Question: I have a graph here:

'''
dframe1$row <- row.names(dframe1)
library(reshape2)
dframe2 <- melt(dframe1, id=c("Site", "row"))
ggplot(dframe2, aes(x=as.numeric(row), fill=Site, y=value)) + geom_bar(stat="identity") + facet_wrap(~variable, scales="free")
'''
Basically I would like to know how I can change the colours so that they are different for each site (represented in the legend), and if it is possible to label the x and y axes individually for each mini graph and to get rid of the as numeric line at the bottom.
Here is the dput() of my data:
'''
structure(list(Site = c(2L, 2L, 2L, 2L, 3L, 3L, 3L, 3L, 3L, 4L,
4L, 4L, 4L, 5L, 5L, 6L, 6L, 6L), weight = c(0.193, 0.249, 0.263,
0.262, 0.419, 0.204, 0.311, 0.481, 0.326, 0.657, 0.347, 0.239,
0.416, 0.31, 0.314, 0.277, 0.302, 0.403), cell.count = c(<PHONE>,
729000, 336000, 436000, 292000, 0, 2e+05, <PHONE>, 2e+05, <PHONE>,
<PHONE>, <PHONE>, 22700000, 21600000, 227000, 169000, 5e+05,
283000), eleocyte = c(<PHONE>, 17, 7.3, 264000, 0, 0, 2e+05,
0, 2e+05, <PHONE>, 0, <PHONE>, 22700000, 442, 153000, 169000,
5e+05, 283000), lambda.max = c(459L, 459L, 459L, 459L, 462L,
462L, 462L, 462L, 462L, 465L, 465L, 465L, 465L, 490L, 490L, 475L,
475L, 475L), avepb.ppm = c(390.2, 373.3, 340.13, 403.2, 248.53,
206.7, 238.5, 190.6, 597.2, 206.8, 174.4, 186.3, 138.5, 269.55,
58.1, 5.225, 4.02, 6.85), aveworm.pb.ppm = c(9.59, 9.446, 4.193,
21.9, 1.66, 7.415, 13.11, 3.01, 51.5, 5.985, 4.705, 26.38, 2.38,
4.44, 4.67, 0.11, 0.085, 0.096), aveworm.g = c(0.09125, 0.264,
14.699, 0.2425, 0.4793, 0.051, 0.0635, 0.0465, 0.2645, 0.0559,
0.0795, 0.05765, 0.0846, 0.457, 0.0625, 0.0535, 0.1576, 0.16)), .Names = c("Site",
"weight", "cell.count", "eleocyte", "lambda.max", "avepb.ppm",
"aveworm.pb.ppm", "aveworm.g"), class = "data.frame", row.names = c(NA,
-18L))
'''
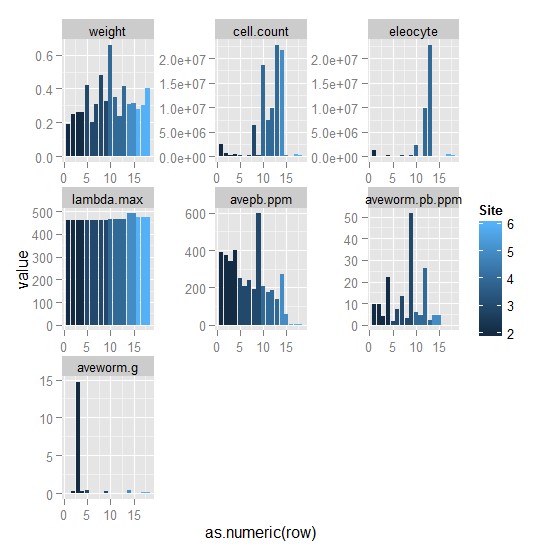
Answer: To change the colors you need to tell ggplot that Site is a factor (as @user20650 pointed out in the comments).
You already have individual axes for the mini graphs because you specified 'scales = "free"' in 'facet_wrap()'.
To get rid of the as.numeric(row) label at the bottom of your graph you can specify that you do not want text there with the 'theme()' statement. You could also achieve this by adding a blank label with 'p <- p + xlab("")' instead of the 'theme()' line.
This code produces the following figure:
'''
library(ggplot2)
p <- ggplot(dframe2, aes(x = as.numeric(row), fill = as.factor(Site), y = value))
p <- p + geom_bar(stat = "identity") + facet_wrap(~variable, scales = "free")
p <- p + scale_fill_discrete("Site")
p <- p + theme(axis.title.x = element_blank())
p
'''

To change the labels of the facets you can change the levels of the variables in your data frame. See <URL>. Similar to:
'''
levels(dframe2$variable) <- c("Weight", "Cell Count", "Eleocyte", "Lambda",
"Average PPM", "Average PB PPM", "Average G")
'''
If you use 'facet_grid' instead of 'facet_wrap' you can use a labeller function (in case you do not want to change your data frame). See also the <URL>.
The <URL> is also a good resource for faceting questions.